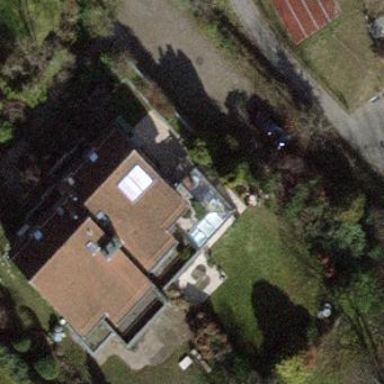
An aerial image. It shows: Semidetached house.